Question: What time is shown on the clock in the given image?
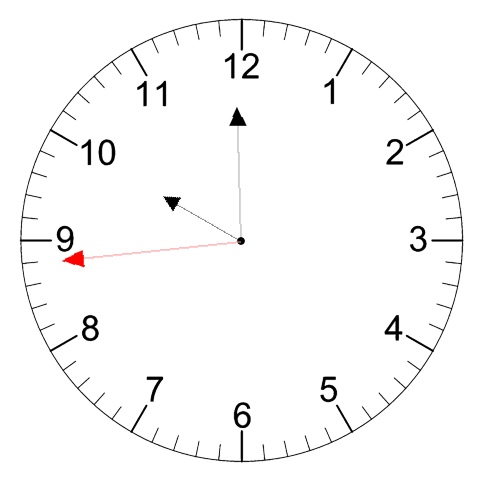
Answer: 09:59:44